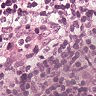
Metastatic tissue present: no